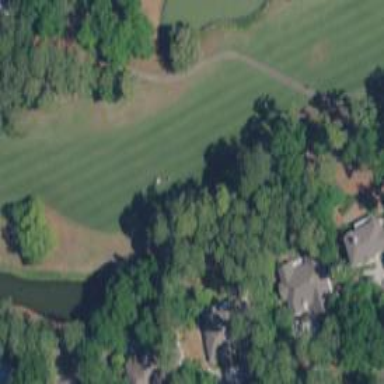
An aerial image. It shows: View of golf hole.